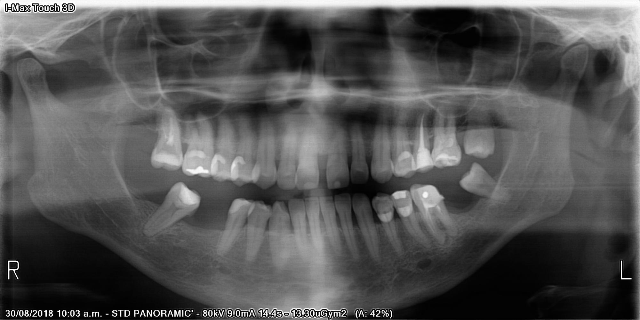
adult